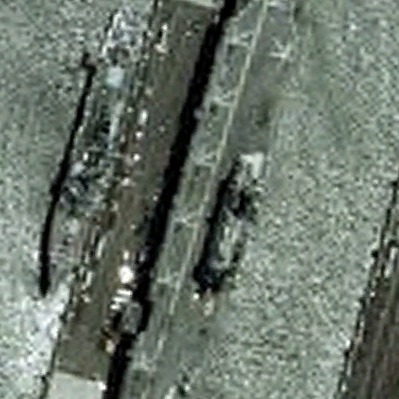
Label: assault